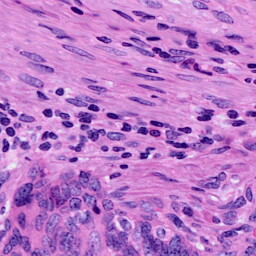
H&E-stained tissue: Cervix